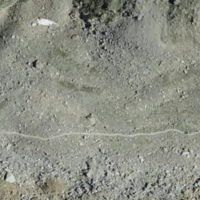
EUNIS habitat code: 48
Species observed at this site:
Gentiana bavarica
Geum reptans